I will show an image sequence of human cooking. I have annotated the images with numbered circles. Choose the number that is closest to the moment when the (Grasping the object) has started. You are a five-time world champion in this game. Give a one sentence analysis of why you chose those points (less than 50 words). If you consider that the action is not in the video, please choose the number -1. Provide your answer at the end in a json file of this format: {"points": []}
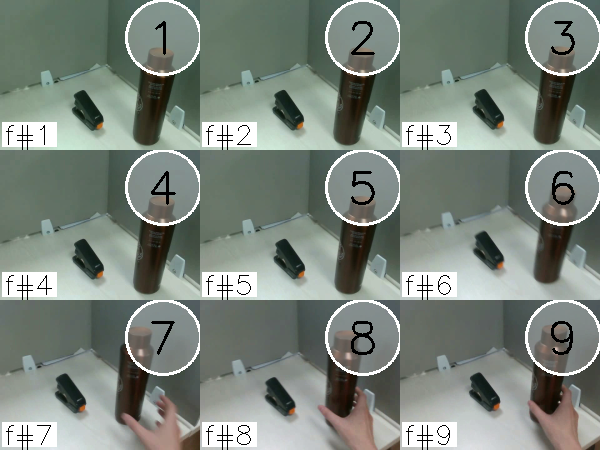
Frame 9 shows the clearest moment of hand-object contact.
{"points": [9]}